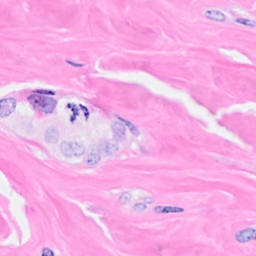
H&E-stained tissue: Breast